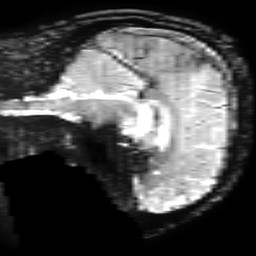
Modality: T2starw
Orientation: sagittal
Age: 35
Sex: male
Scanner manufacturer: ge
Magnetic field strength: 3 T
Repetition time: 0.65 s
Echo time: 0.02 s